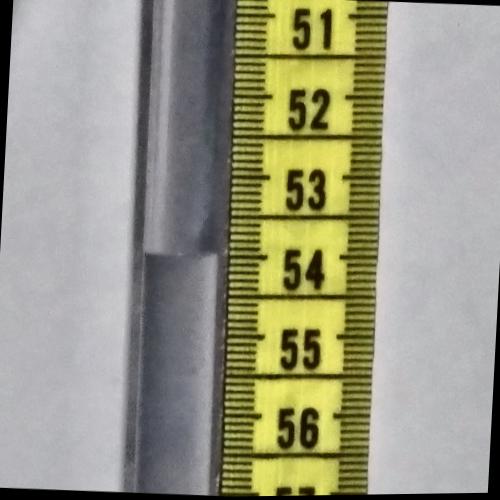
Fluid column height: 54.0 cm